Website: bh-photo
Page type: billing-address
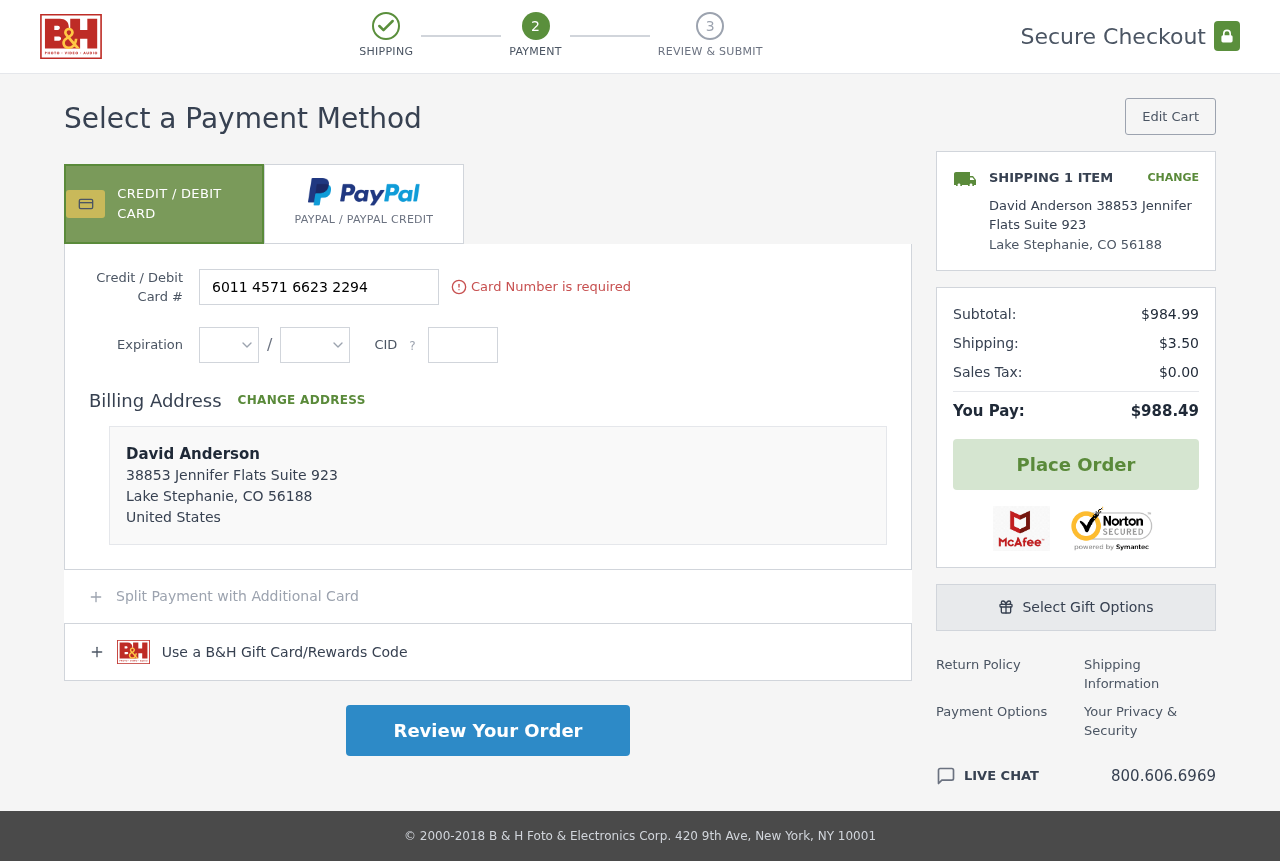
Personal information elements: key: PII_CARD_CVV
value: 368
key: PII_CARD_EXPIRY_MONTH
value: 09
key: PII_CARD_EXPIRY_YEAR
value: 26
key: PII_CARD_NUMBER
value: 6011 4571 6623 2294
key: PII_CITY
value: Lake Stephanie
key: PII_COUNTRY
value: United States
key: PII_FULLNAME
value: David Anderson
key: PII_FULLNAME2
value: David Anderson
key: PII_POSTCODE
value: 56188
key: PII_STATE_ABBR
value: CO
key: PII_STREET
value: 38853 Jennifer Flats Suite 923
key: PII_POSTCODE_FULL
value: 56188
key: PII_POSTCODE_NUMERIC
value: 56188
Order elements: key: ORDER_NUM_ITEMS
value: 1
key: ORDER_SUBTOTAL
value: $984.99
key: ORDER_SHIPPING_COST
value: $3.50
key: ORDER_TAX
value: $0.00
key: ORDER_TOTAL
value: $988.49